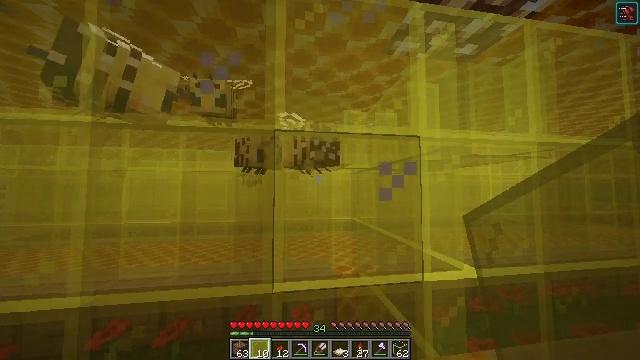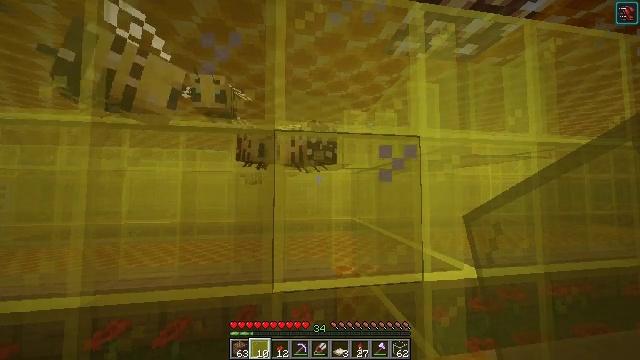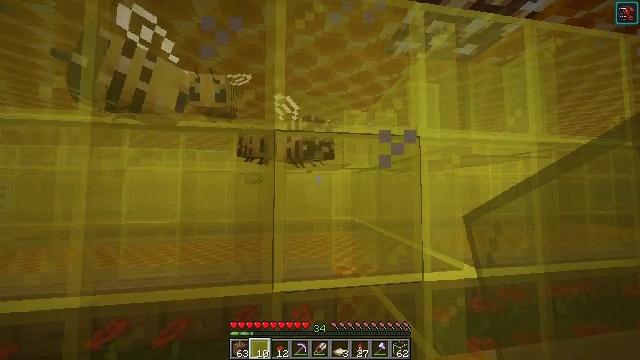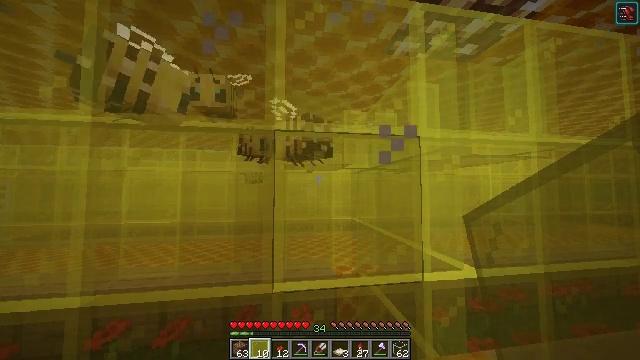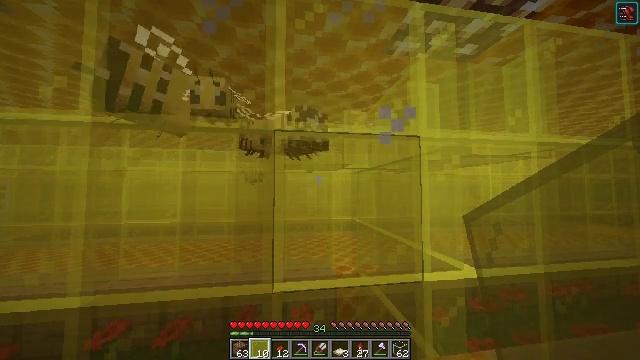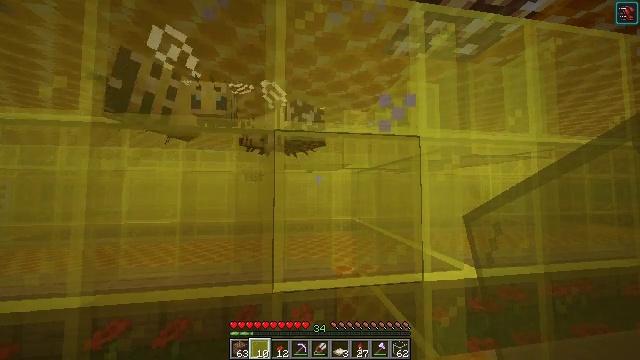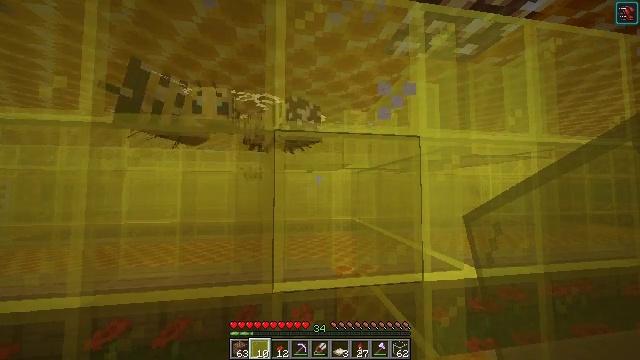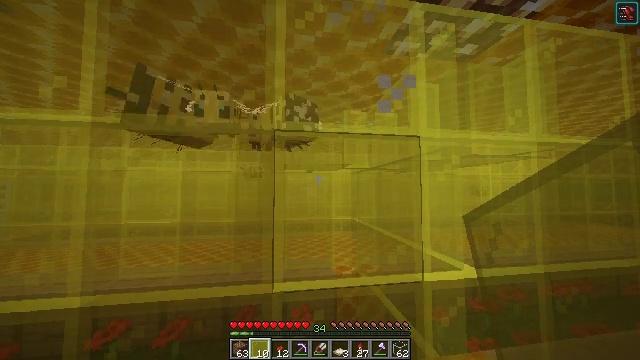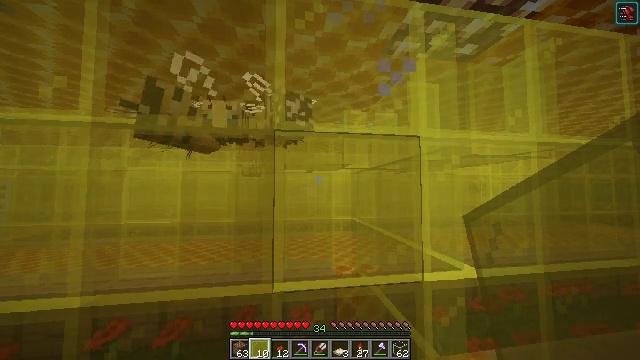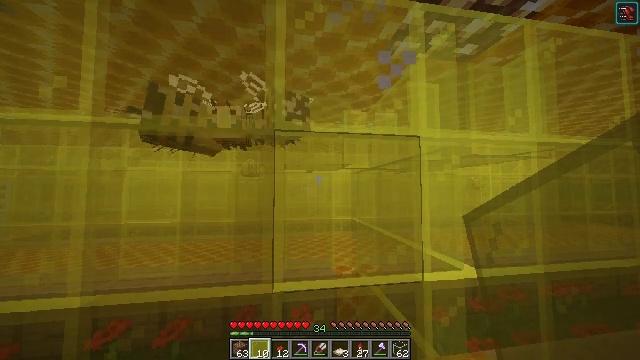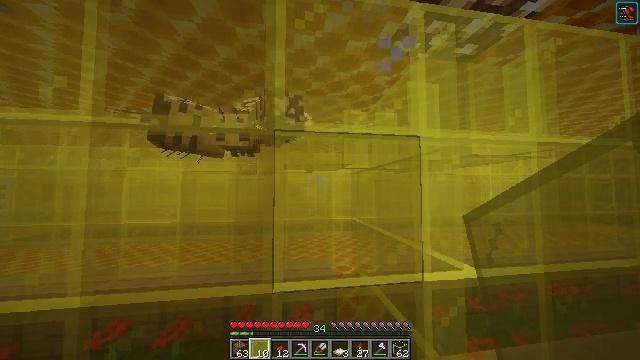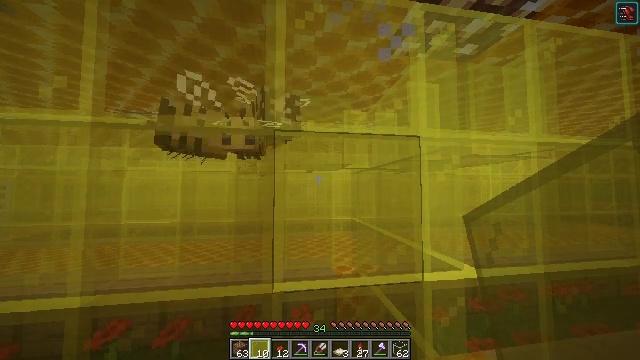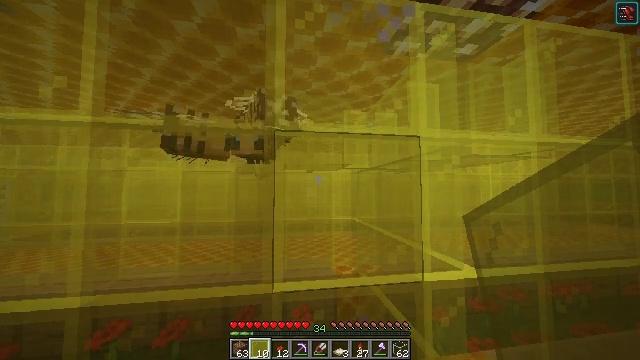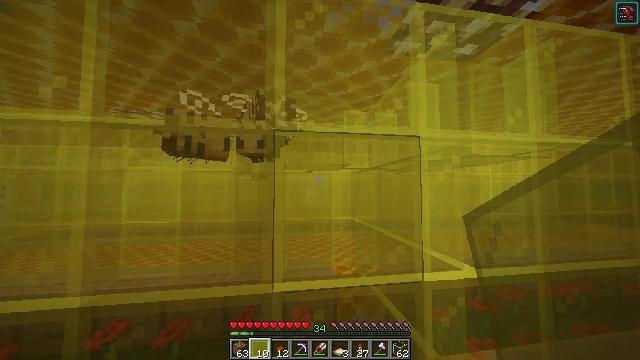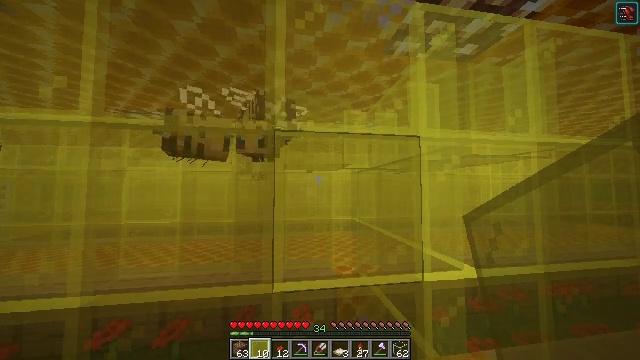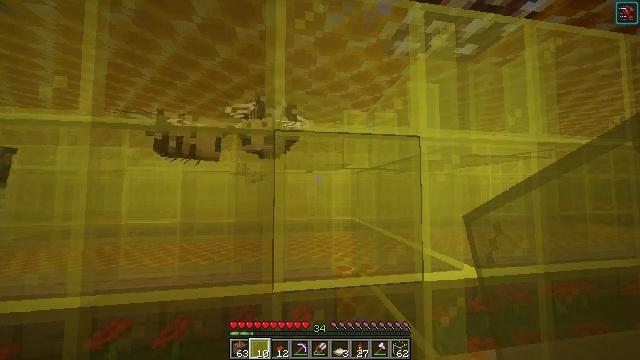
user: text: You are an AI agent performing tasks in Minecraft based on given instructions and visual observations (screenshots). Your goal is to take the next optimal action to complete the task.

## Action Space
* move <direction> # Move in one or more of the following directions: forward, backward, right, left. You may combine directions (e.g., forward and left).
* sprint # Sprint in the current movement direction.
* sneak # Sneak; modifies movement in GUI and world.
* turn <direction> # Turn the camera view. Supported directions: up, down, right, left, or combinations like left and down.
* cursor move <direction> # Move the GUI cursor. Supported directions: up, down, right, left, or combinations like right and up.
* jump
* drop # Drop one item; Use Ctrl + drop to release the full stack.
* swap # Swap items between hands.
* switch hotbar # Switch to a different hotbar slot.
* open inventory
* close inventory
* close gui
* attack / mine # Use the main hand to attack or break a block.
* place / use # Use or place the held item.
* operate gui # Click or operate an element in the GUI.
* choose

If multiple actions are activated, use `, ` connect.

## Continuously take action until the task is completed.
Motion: motion action
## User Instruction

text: Break the yellow stained glass pane.
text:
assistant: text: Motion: no_op
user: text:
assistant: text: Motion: no_op
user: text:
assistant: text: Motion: no_op
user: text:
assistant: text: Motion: no_op
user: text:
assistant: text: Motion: no_op
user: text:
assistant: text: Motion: no_op
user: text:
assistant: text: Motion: no_op
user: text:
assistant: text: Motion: no_op
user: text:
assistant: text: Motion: no_op
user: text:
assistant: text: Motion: no_op
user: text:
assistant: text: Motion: no_op
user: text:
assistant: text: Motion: no_op
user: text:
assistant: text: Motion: no_op
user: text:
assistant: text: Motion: no_op
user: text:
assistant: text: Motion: no_op
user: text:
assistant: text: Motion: no_op
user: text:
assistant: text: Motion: no_op
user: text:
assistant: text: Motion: no_op
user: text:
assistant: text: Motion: no_op
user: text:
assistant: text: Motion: no_op
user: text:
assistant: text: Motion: no_op
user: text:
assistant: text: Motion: no_op
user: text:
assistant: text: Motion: no_op
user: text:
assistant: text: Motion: no_op
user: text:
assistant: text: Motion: no_op
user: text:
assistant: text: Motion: no_op
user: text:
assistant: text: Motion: no_op
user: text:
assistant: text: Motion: no_op
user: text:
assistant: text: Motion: no_op
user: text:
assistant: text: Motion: no_op